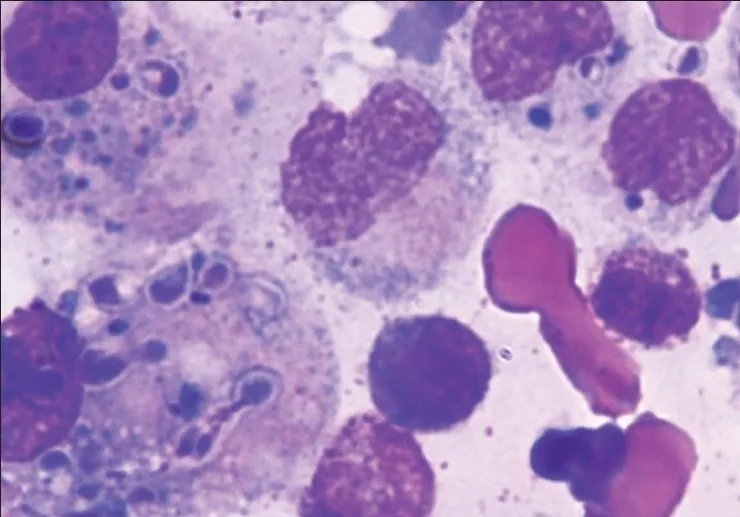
Bone marrow aspirate smears showing a reactive marrow with few extracellular and intracellular histoplasma within macrophages (Leishman stain, x100).
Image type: pathology (giemsa)